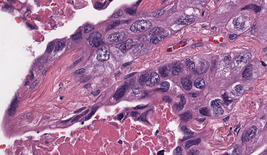
Tumor epithelial tissue: yes
Tumor-associated stroma tissue: yes
Normal tissue: no